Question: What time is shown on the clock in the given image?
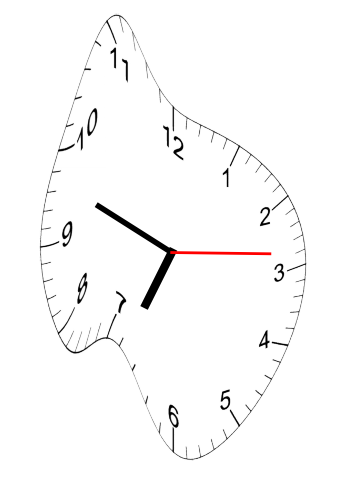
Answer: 06:48:14